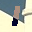
Label: 1